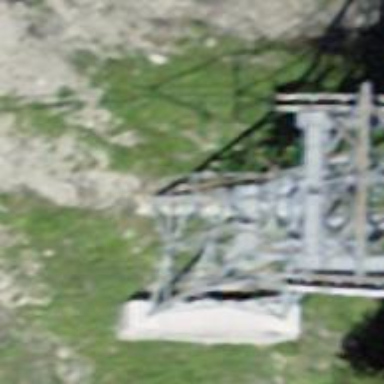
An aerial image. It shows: Pylon used for aerialway.